Question:
I am making car rental portal.
For new booking, I have to check that car ('v_id') is available for that slot ( booking starting data and ending date).
I don't know how to check available slot by starting date and ending date in.
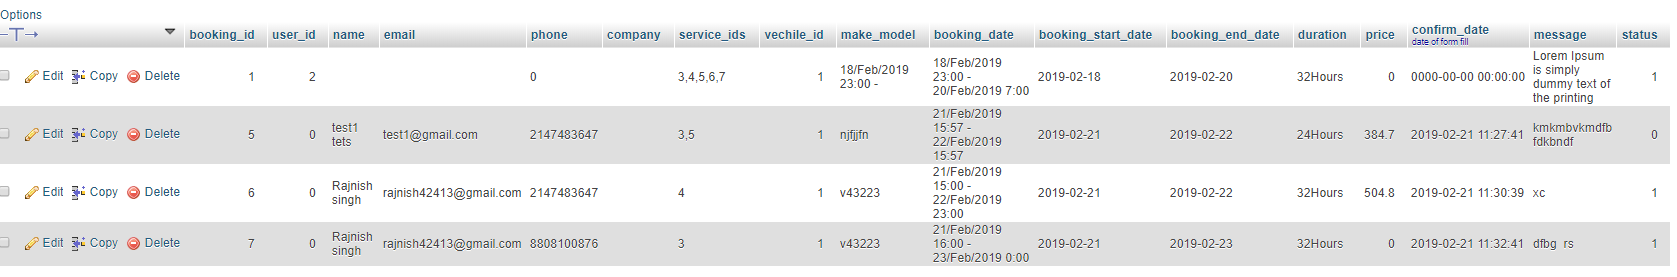
Answer: I recommend you take a look at the BETWEEN Operator
- <URL>
Search the table for entries WHERE the ''new start date'' OR the ''new end date'' is BETWEEN a ''stored start date'' AND a ''stored end date''.
If you get 0 results, the range is free.